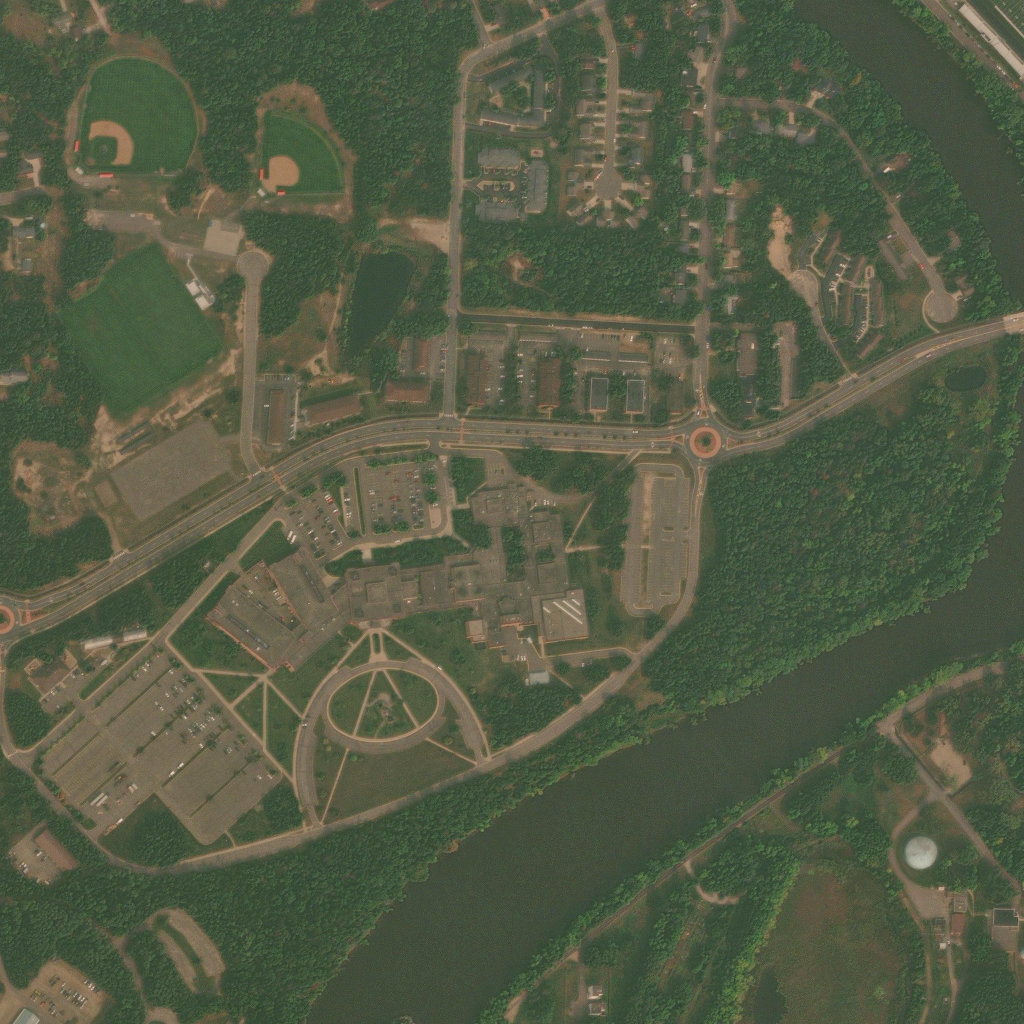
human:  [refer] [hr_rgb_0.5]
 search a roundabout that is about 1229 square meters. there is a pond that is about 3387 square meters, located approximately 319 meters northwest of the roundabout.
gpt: <box>[[66, 41, 71, 45, 0]]</box>

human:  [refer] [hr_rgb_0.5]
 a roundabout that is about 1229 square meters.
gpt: <box>[[66, 41, 71, 45, 0]]</box>